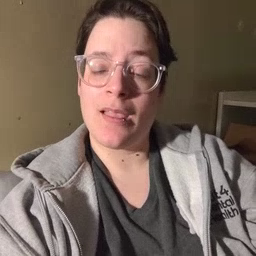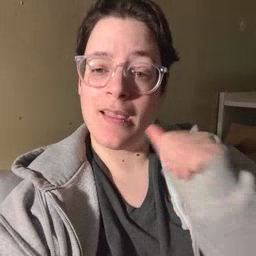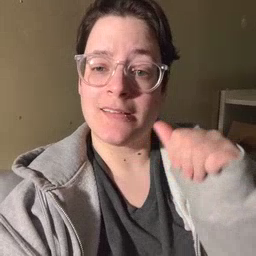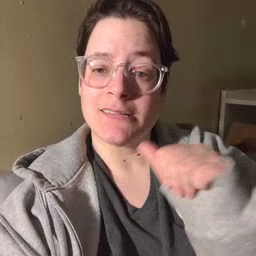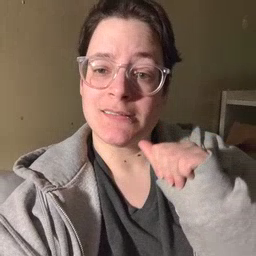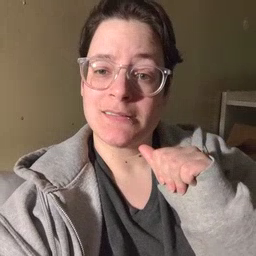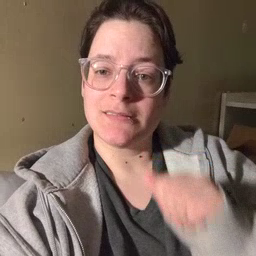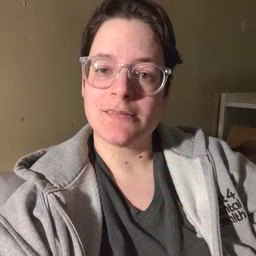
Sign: aunt